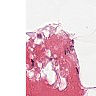
Metastatic tissue present: no